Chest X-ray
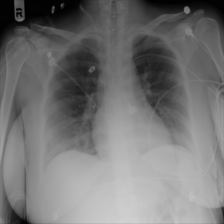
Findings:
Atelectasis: positive
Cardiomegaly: negative
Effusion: negative
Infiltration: negative
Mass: negative
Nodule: negative
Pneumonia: negative
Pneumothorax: negative
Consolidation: negative
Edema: negative
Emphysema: negative
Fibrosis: negative
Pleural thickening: negative
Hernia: negative